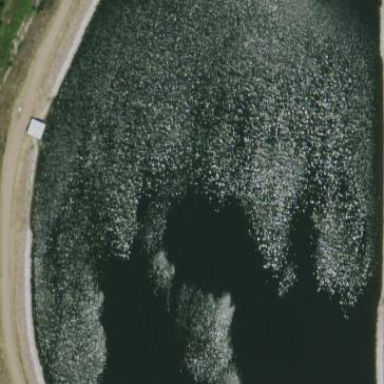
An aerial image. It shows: Reservoir of water.